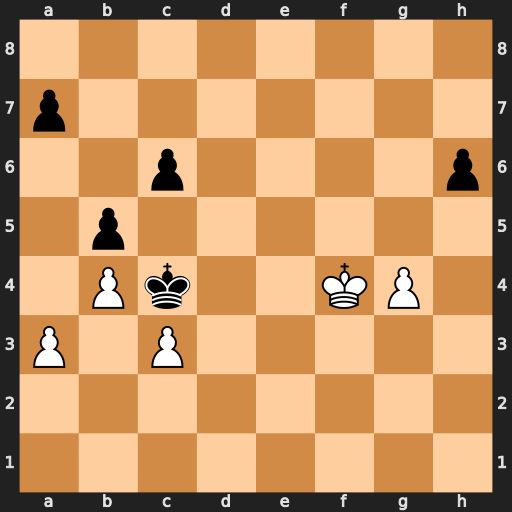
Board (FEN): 8/p7/2p4p/1p6/1Pk2KP1/P1P5/8/8
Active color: w
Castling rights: -
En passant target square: -
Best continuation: Kf5 Kxc3 Kg6